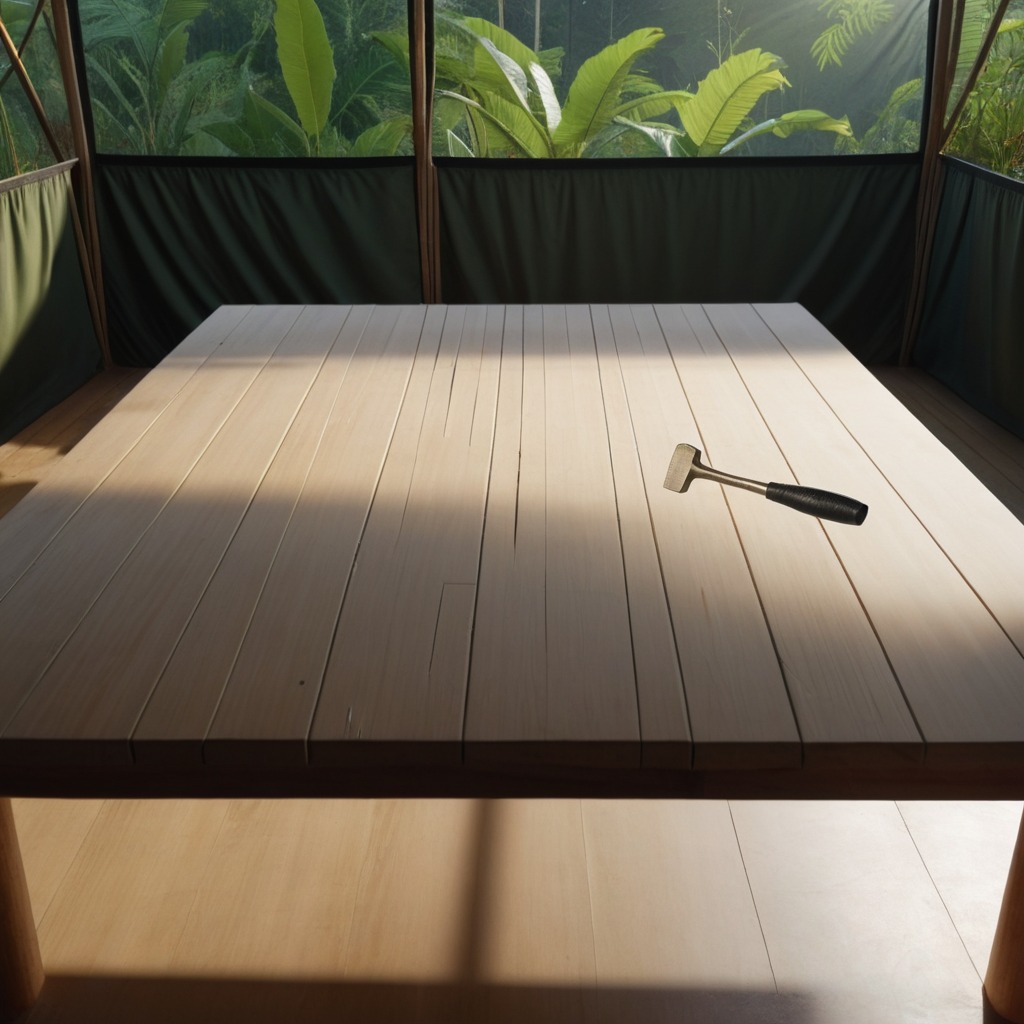
A hammer is lying on a wooden table inside a jungle field workshop tent.